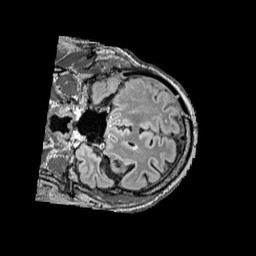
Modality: FLAIR
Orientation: coronal
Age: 53
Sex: male
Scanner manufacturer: siemens
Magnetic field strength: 3 T
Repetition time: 5 s
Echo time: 0.387 s